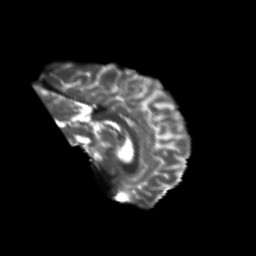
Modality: T2w
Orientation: sagittal
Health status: healthy
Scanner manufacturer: philips
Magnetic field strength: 3 T
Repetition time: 6.964 s
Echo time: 0.092 s